Field crop: tomato
Growth stage: 1
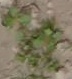
Species: portulaca